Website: walmart
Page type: account-selection
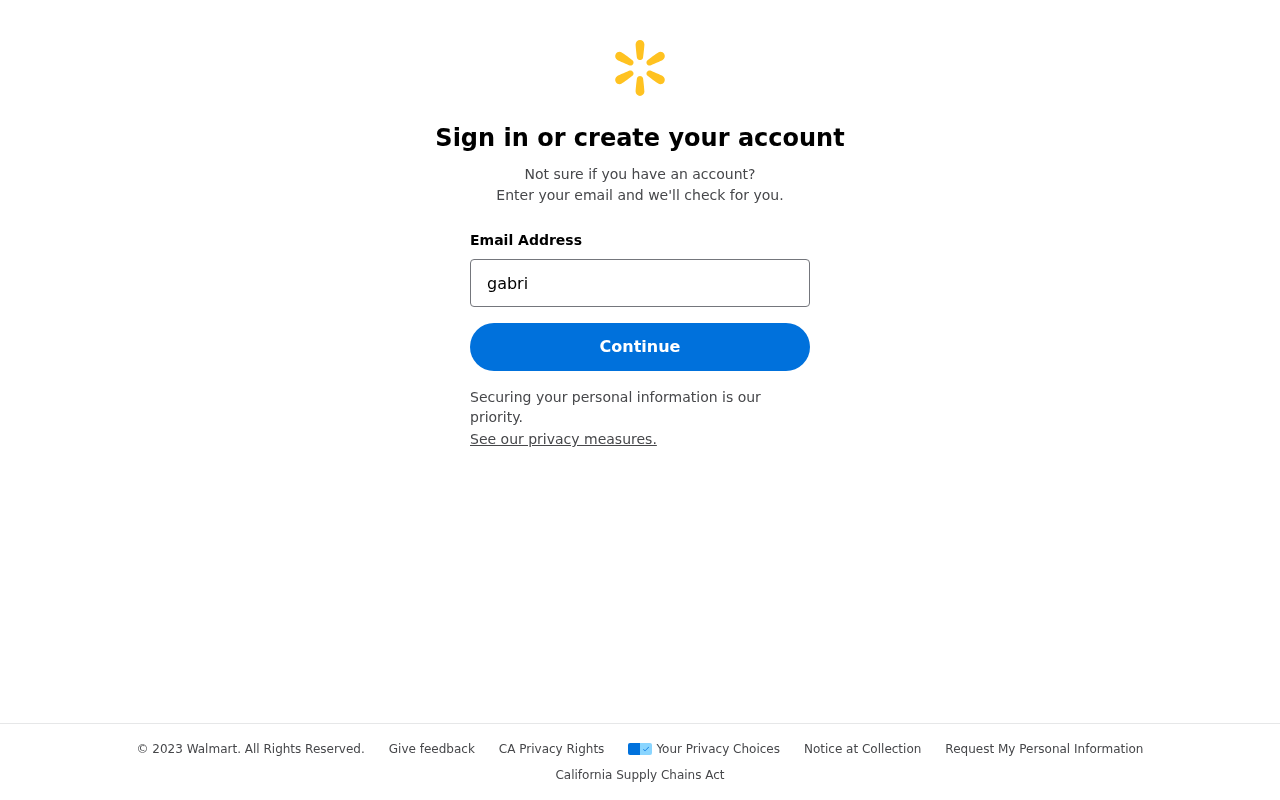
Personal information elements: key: PII_EMAIL
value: gabriel_keith@gmail.com